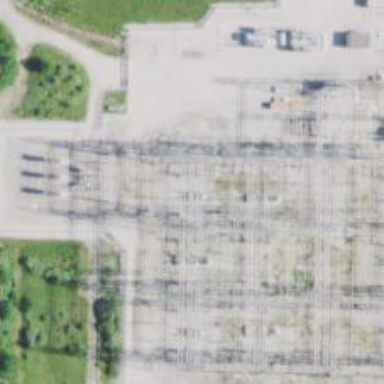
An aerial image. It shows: Switch used for power control.